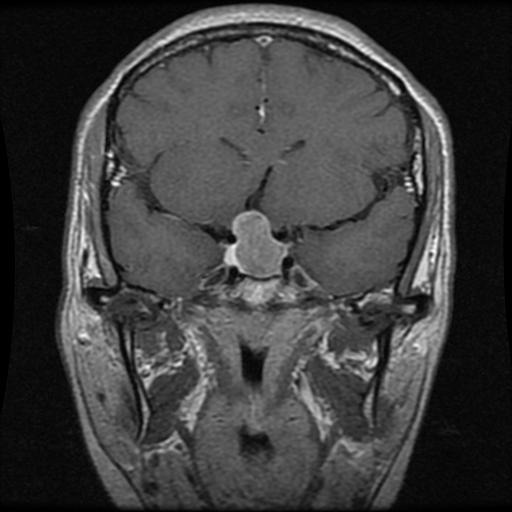
Label: pituitary